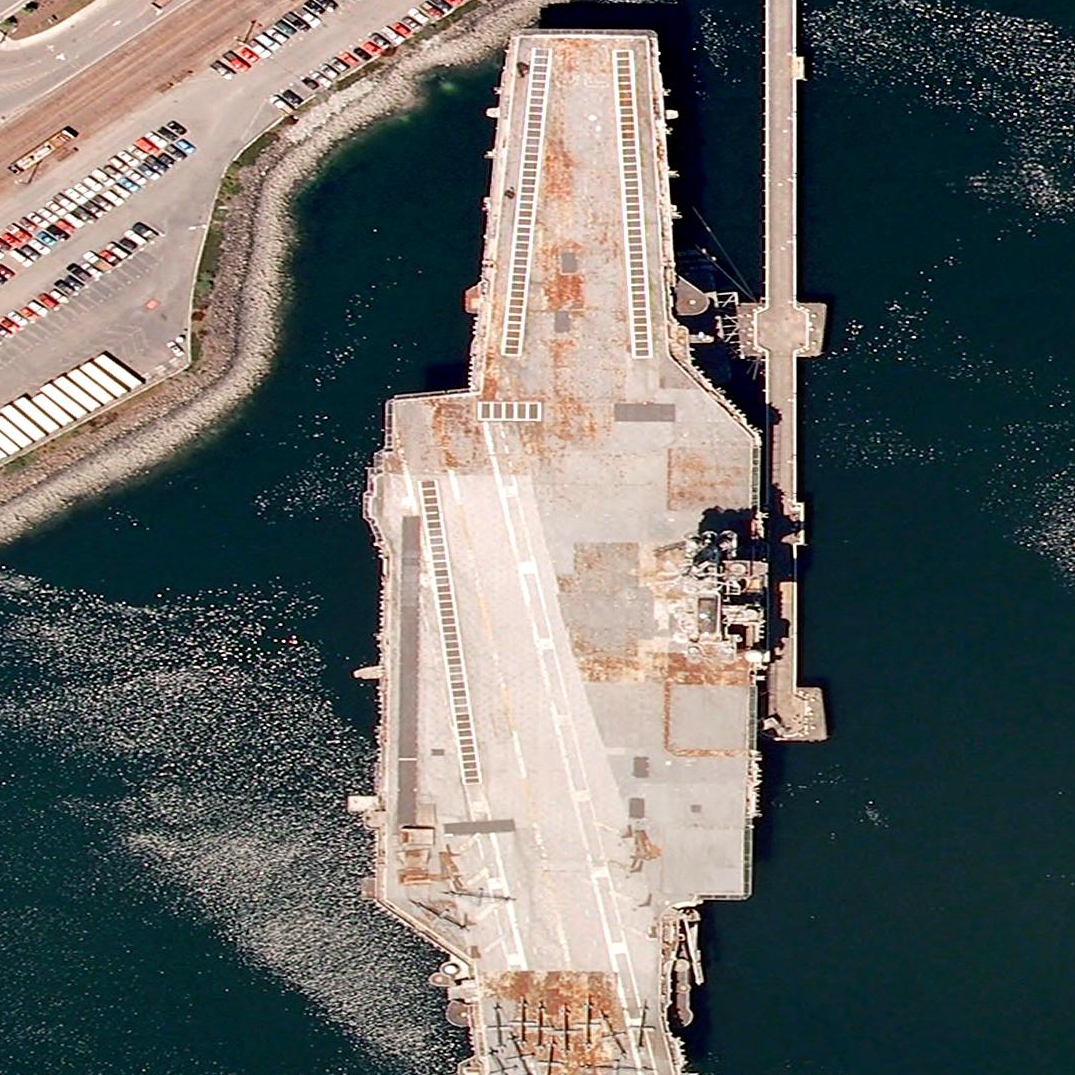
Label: aircraft_carrier